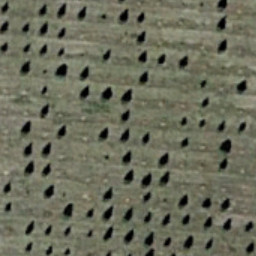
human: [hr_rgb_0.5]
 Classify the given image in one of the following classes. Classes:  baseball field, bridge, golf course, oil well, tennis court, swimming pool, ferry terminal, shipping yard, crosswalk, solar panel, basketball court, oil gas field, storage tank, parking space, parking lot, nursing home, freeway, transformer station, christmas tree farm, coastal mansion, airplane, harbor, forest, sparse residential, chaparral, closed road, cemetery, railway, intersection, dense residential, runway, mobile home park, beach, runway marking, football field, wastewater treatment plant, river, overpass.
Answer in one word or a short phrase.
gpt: christmas tree farm